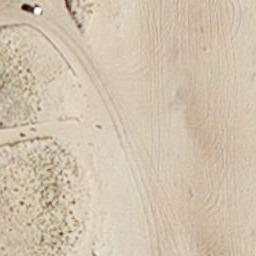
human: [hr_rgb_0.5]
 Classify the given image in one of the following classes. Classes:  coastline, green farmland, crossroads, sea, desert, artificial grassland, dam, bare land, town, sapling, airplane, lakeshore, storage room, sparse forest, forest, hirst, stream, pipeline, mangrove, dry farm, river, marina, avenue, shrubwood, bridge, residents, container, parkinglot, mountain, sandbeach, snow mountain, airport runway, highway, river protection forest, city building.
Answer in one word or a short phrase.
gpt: sandbeach